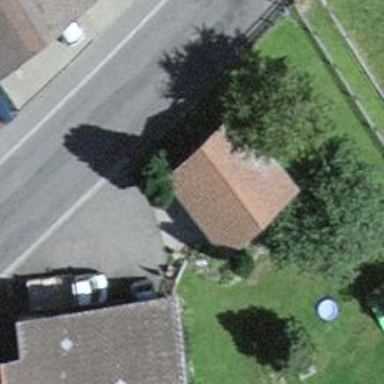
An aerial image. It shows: Garage building.